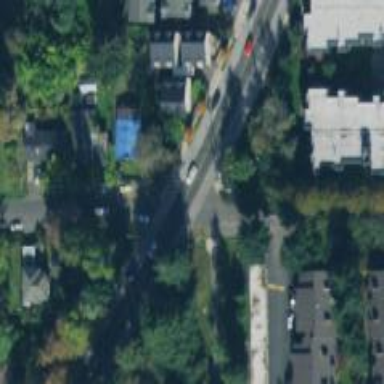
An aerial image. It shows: Unmarked road crossing.